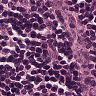
Metastatic tissue present: no